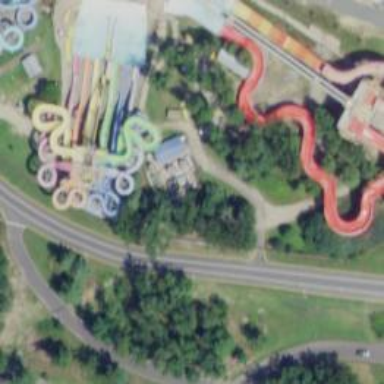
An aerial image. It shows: Water slide attraction.